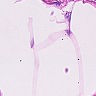
Metastatic tissue present: no